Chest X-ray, PA view. Patient: 46 years old, sex F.
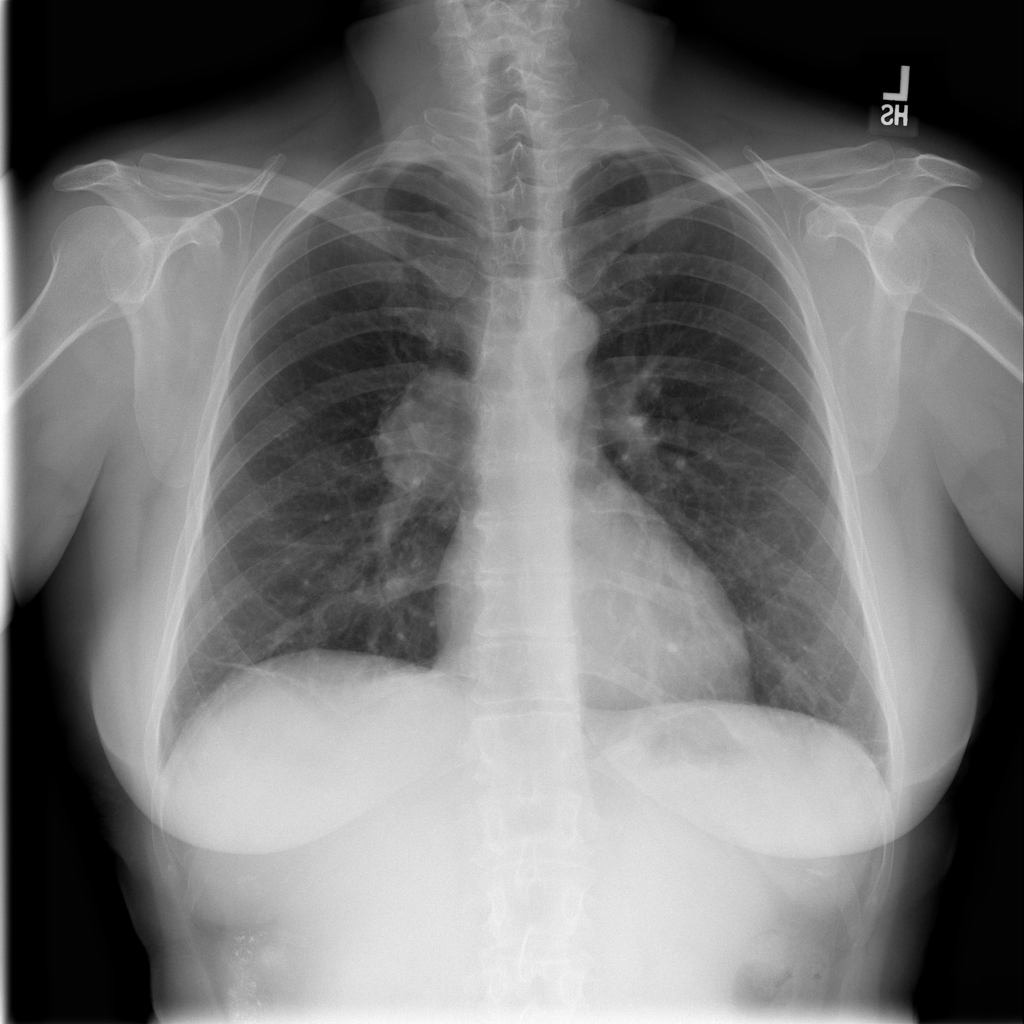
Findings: Atelectasis, Mass